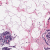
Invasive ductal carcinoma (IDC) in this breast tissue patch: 0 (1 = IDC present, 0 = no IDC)